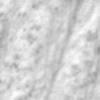
Label: no_change